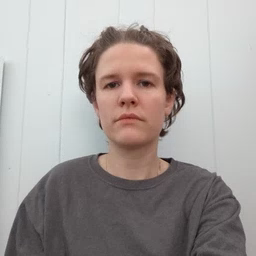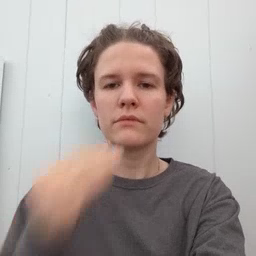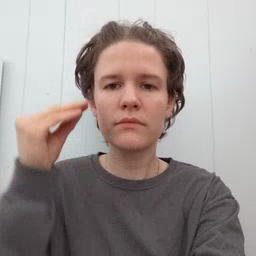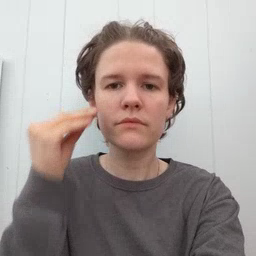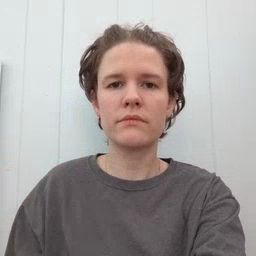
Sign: home